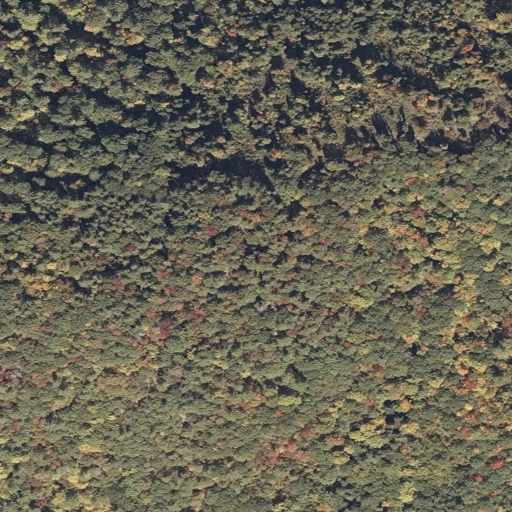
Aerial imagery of mountain in Maine named Libby Hill containing deciduous forest, mixed forest, evergreen forest, and grassland